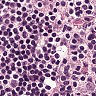
Metastatic tissue present: no